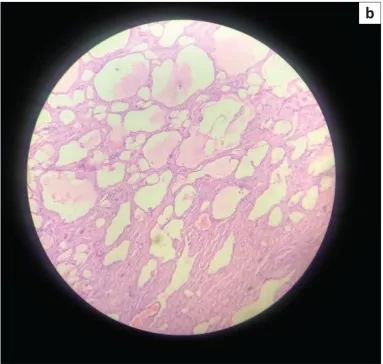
Show large, blood-filled cavernous vascular spaces separated by connective tissue stroma typical of cavernous haemangioma.
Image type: pathology (h&e)